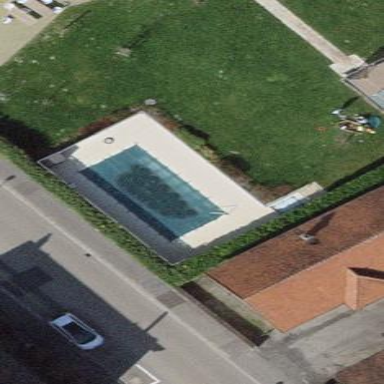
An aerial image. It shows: Outdoor swimming pool on leisure land.